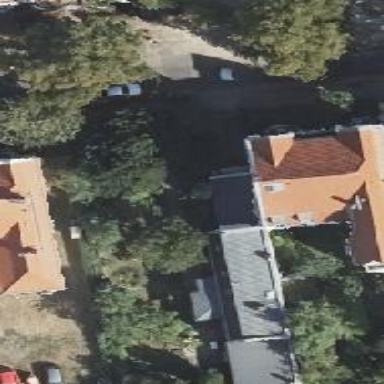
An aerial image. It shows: Gabled roof apartments building.